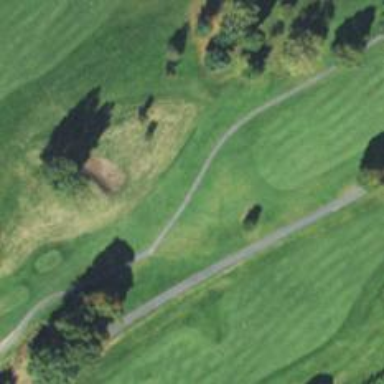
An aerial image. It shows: Service road designated as golf cart path.